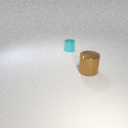
small cyan metal cylinder to the left of large brown metal cylinder